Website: bh-photo
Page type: customer-info-address
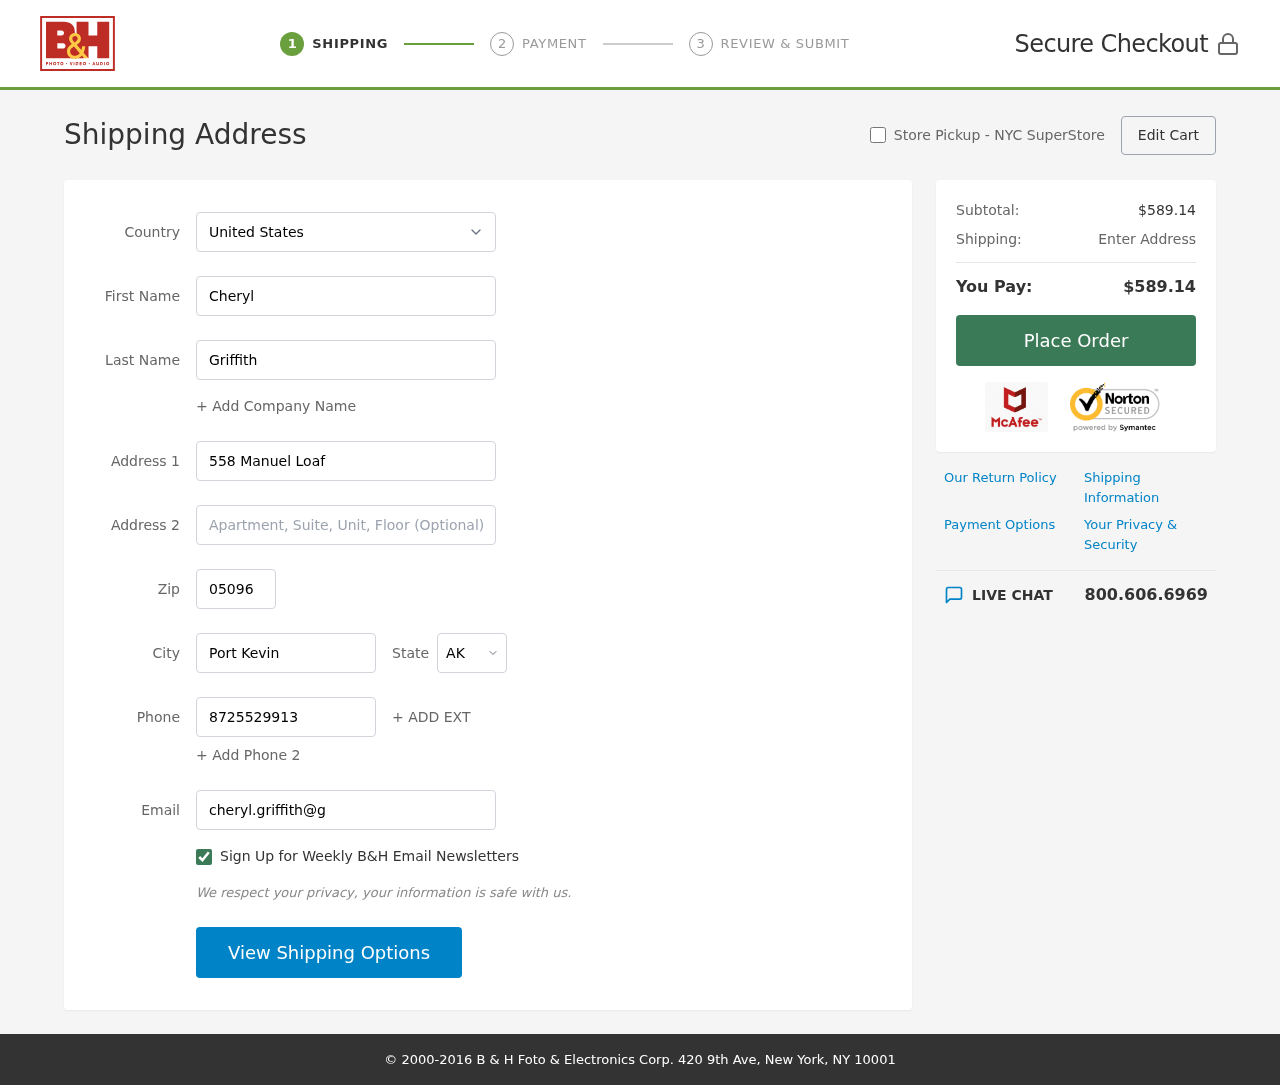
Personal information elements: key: PII_CITY
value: Port Kevin
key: PII_COUNTRY
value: United States
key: PII_EMAIL
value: cheryl.griffith@gmail.com
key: PII_FIRSTNAME
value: Cheryl
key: PII_LASTNAME
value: Griffith
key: PII_PHONE
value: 8725529913
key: PII_POSTCODE
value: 05096
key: PII_STATE_ABBR
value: AK
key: PII_STREET
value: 558 Manuel Loaf
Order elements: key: ORDER_SUBTOTAL
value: $589.14
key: ORDER_TOTAL
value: $589.14